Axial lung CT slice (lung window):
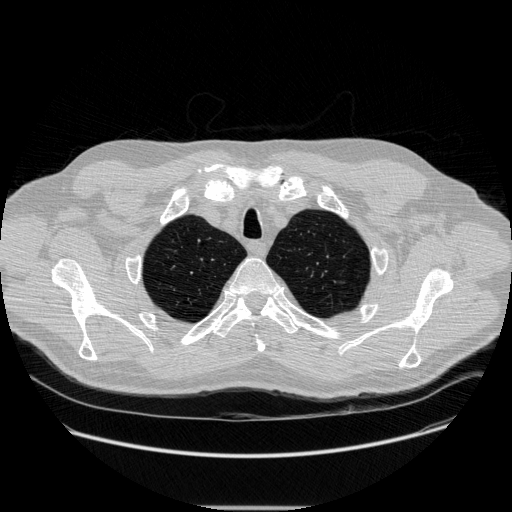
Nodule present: no